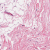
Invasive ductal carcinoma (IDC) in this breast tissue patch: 0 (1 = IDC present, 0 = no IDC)